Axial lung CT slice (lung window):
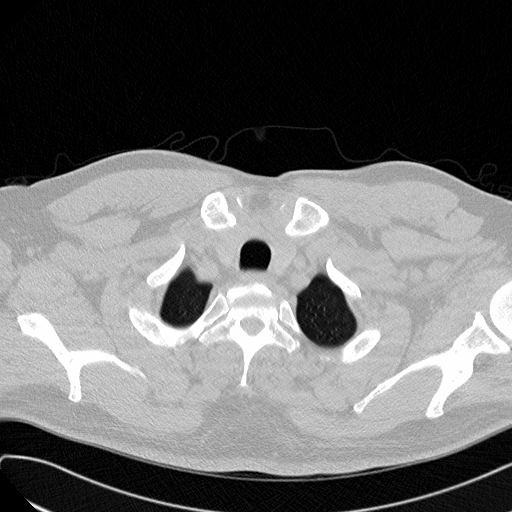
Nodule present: no